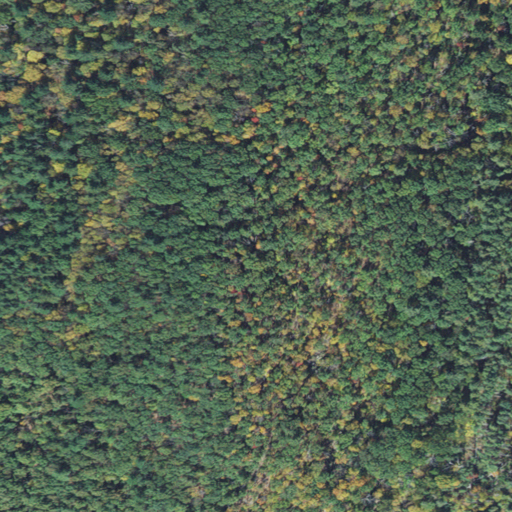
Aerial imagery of mountain in Massachusetts named Mount Ram containing deciduous forest, mixed forest, and evergreen forest